Interaction volume radius: 5 \u00c5
Interaction volume height: 10 \u00c5
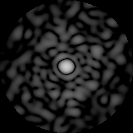
Disorder parameter: 0.8504